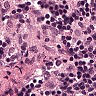
Metastatic tissue present: no